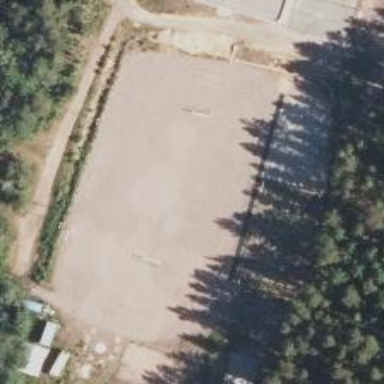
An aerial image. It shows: Gravel pitch for soccer and athletics activities.